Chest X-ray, PA view. Patient: 56 years old, sex M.
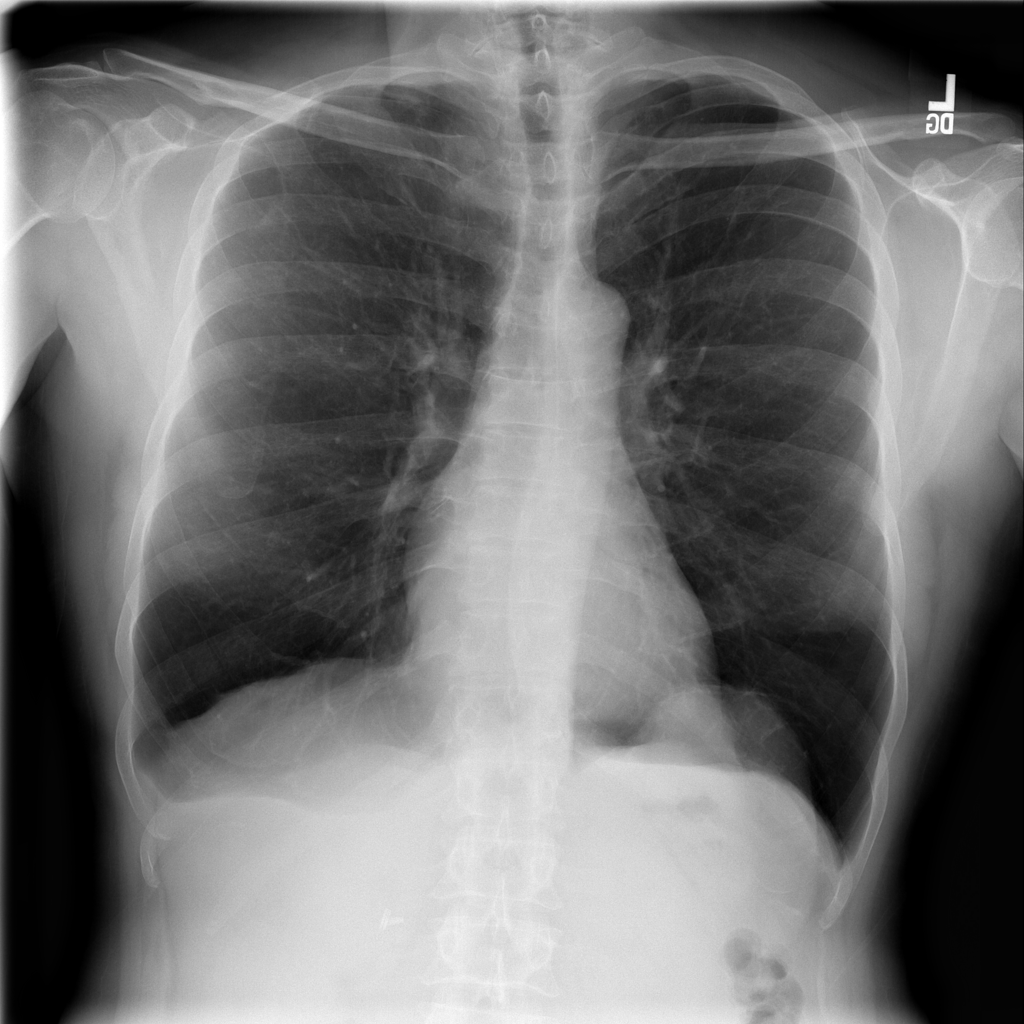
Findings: No Finding